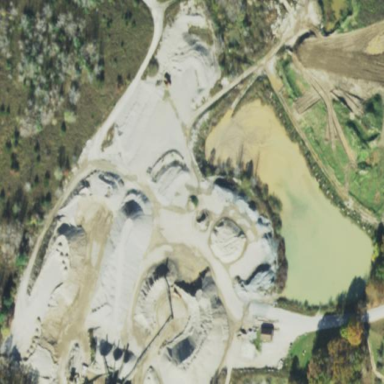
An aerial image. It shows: Quarry area.